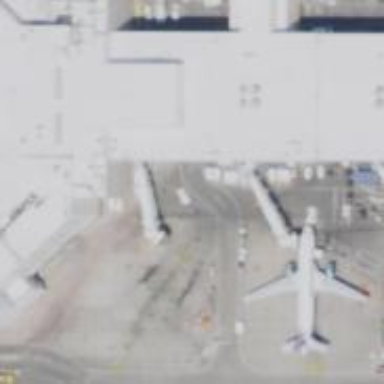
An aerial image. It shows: Airport gate.